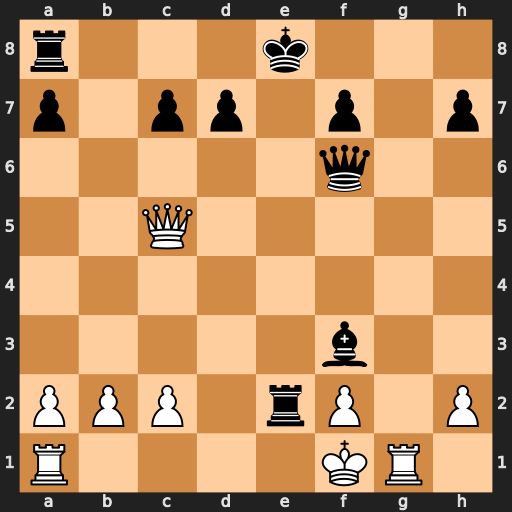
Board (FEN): r3k3/p1pp1p1p/5q2/2Q5/8/5b2/PPP1rP1P/R4KR1
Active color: w
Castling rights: q
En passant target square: -
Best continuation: Rg8#